Question: how can i achieve the same level of details i get when using vs2012 in my light weight . all the packages i tried are dealing mostly with snippets (rather than sniffing for smart hints). in vs2012 i solved it using -vsdoc. how can i solve it with sublime?

i'm sure there has to be a way for sublime text 2 to somehow parse the function and understand what kind of parameters i should be using in order to get my way. please don't refer me to google. i've searched everywhere.
thanks
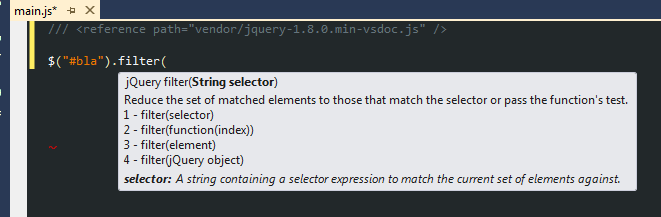
Answer: The best packages for JavaScript auto-completion in are the TernJS ones. it analyzes your code to bring you smart contextual suggestions. it's still not what we're use to from c#/java IDEs but it's better than the native option. also it somewhat slows sublime from time to time.
b.t.w - you can also use the jquery tailored packages from the registry.
you might want to go another way - has a built in autocomplete for javascript (also tern based). I found it to be much better than the sublime package.
commercial wise: is the closest you'll get to VS intellisense and perfect suggestions. I've tested it on node.js and it surprised me with its quick and efficient completions. better than the above but it does cost money after trial period.